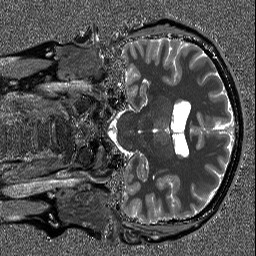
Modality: T1map
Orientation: coronal
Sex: male